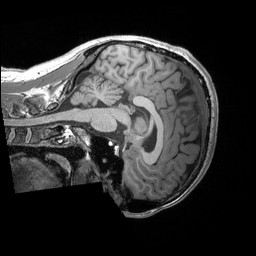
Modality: T1w
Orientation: sagittal
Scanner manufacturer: siemens
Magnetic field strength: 3 T
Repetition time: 2.25 s
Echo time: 0.00306 s